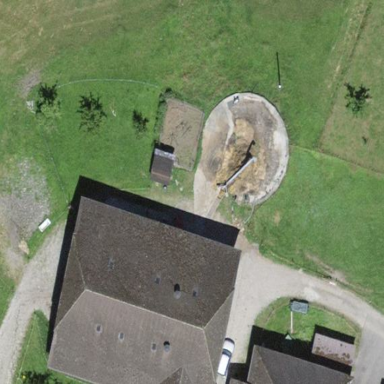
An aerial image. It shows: Barn.